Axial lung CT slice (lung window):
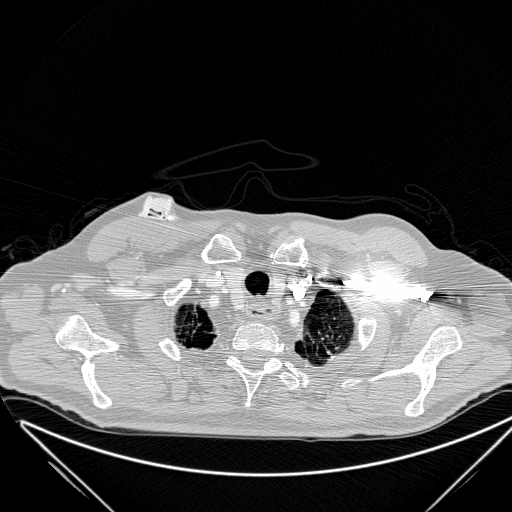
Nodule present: no